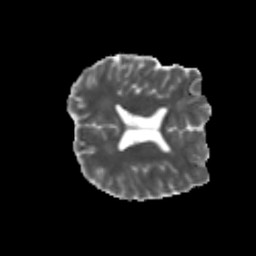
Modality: MD
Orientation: axial
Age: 36
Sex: male
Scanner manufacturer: siemens
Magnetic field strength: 3 T
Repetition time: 3.5 s
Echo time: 0.113 s